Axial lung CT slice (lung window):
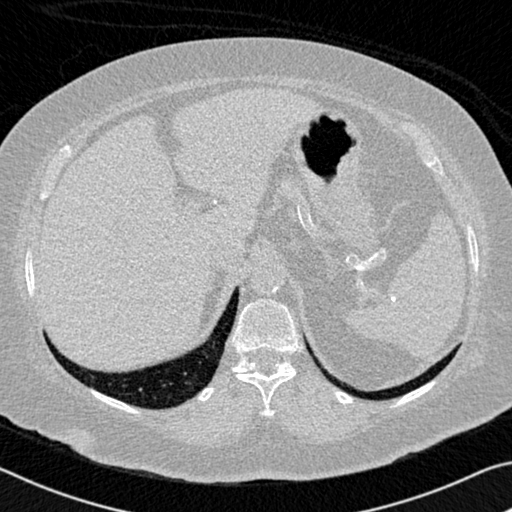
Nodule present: no